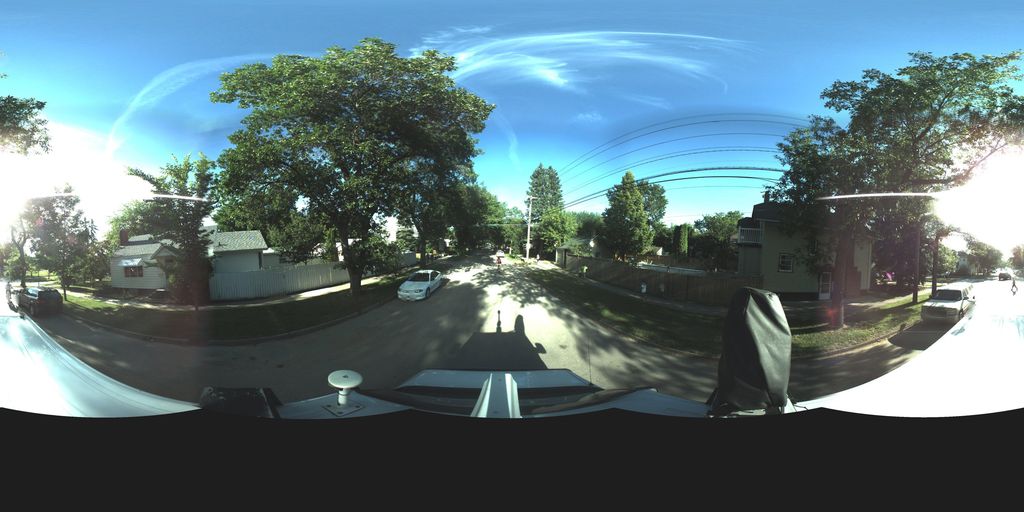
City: saskatoon